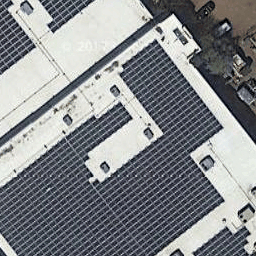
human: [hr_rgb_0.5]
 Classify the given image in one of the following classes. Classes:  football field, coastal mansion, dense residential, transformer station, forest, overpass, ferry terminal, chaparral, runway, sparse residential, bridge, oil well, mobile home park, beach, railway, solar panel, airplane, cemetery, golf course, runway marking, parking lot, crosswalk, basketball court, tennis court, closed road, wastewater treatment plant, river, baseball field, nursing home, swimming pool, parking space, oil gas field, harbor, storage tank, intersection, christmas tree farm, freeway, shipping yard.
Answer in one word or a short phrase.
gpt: solar panel